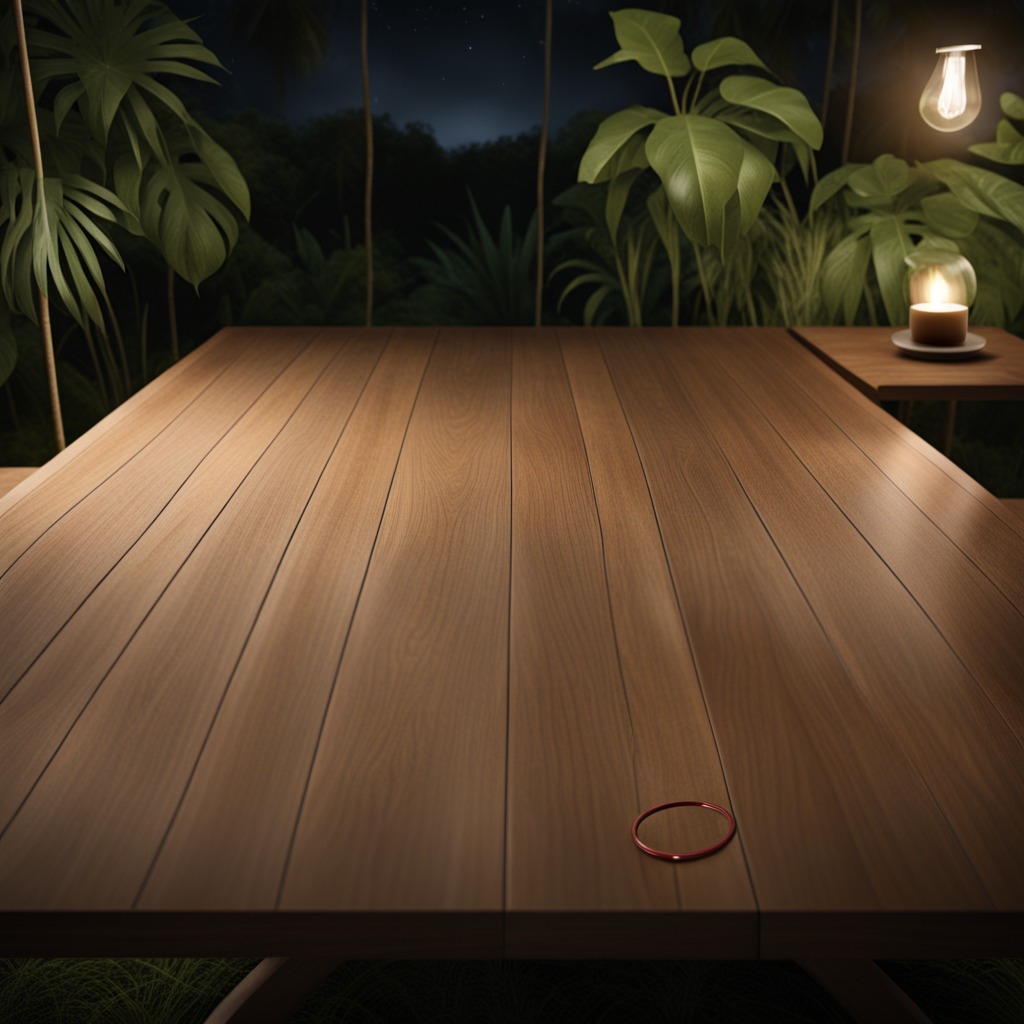
A rubber O-ring lying on a wooden table inside a jungle field workshop tent at night.